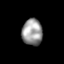
Tissue: skin
Cell type: Endothelial cells
Senescence score: 0.8158
Nuclear area (px): 530
Mean DAPI intensity: 153.817